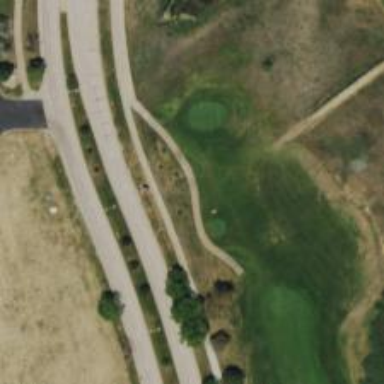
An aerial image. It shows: Service road designated as golf cart path.